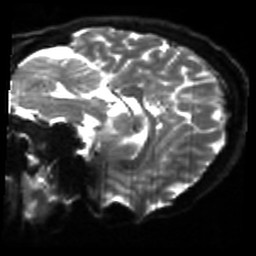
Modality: sbref
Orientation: sagittal
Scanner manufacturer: siemens
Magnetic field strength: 3 T
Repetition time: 4 s
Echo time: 0.0594 s